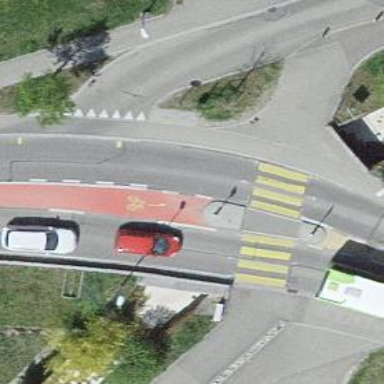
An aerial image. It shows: Zebra crossing on the road.